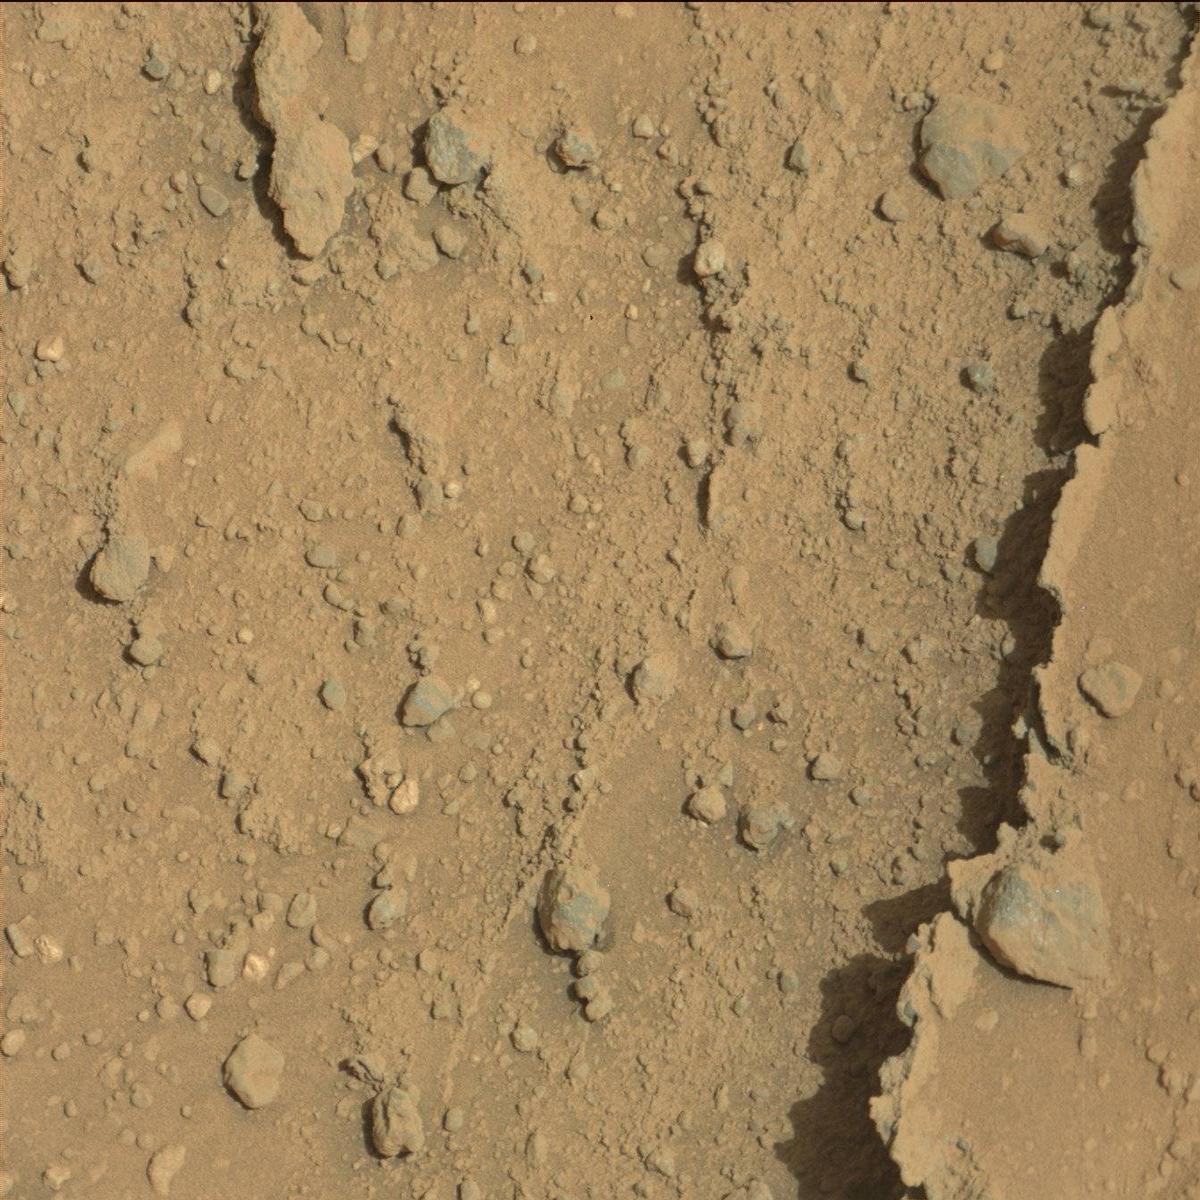
Terrain classes present: Bedrock, Sand / Soil